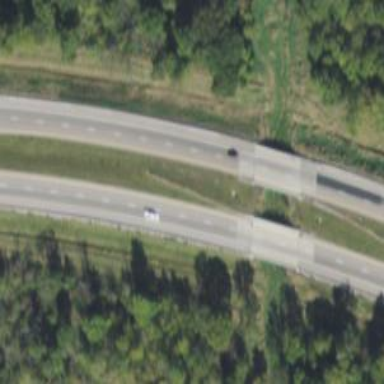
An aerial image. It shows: Asphalt road on bridge. The road is trunk highway and is motorway and expressway.